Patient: sex M, age 78
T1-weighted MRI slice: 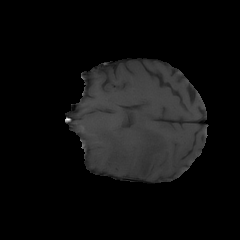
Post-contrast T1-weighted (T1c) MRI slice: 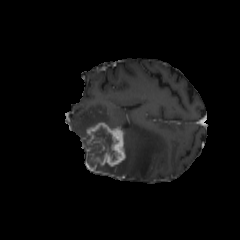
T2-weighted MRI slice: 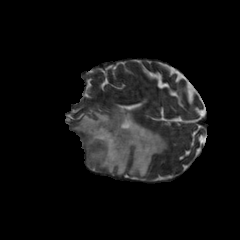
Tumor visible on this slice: yes
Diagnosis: Glioblastoma, IDH-wildtype
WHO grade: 4